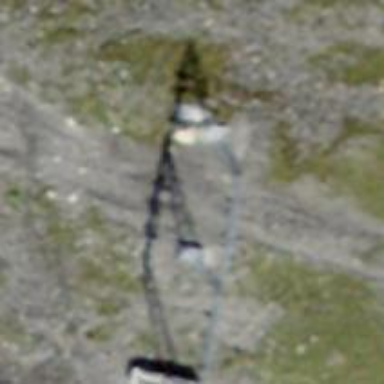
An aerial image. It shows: Pylon used for aerialway.